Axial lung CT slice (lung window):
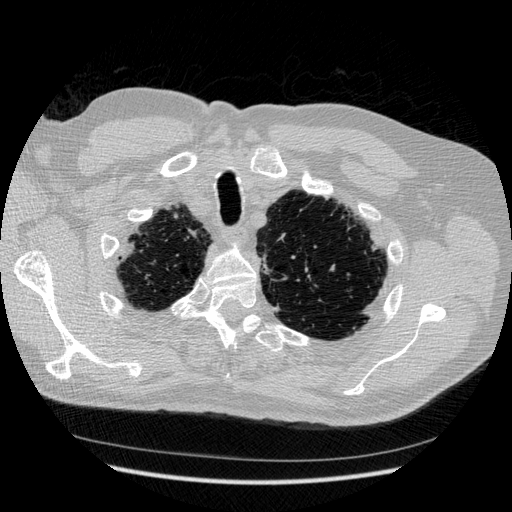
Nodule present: no